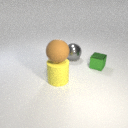
large yellow rubber cylinder to the left of large gray metal sphere